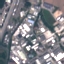
Label: Industrial